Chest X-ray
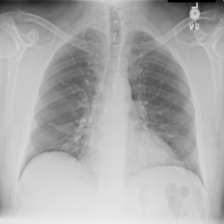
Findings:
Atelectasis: positive
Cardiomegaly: negative
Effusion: negative
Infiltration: negative
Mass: negative
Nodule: negative
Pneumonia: negative
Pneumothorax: negative
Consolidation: negative
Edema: negative
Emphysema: negative
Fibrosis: negative
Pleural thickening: negative
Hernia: negative